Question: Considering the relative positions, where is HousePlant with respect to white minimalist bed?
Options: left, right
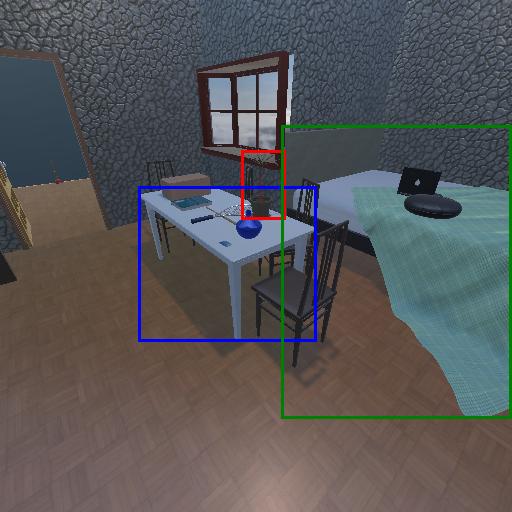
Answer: left